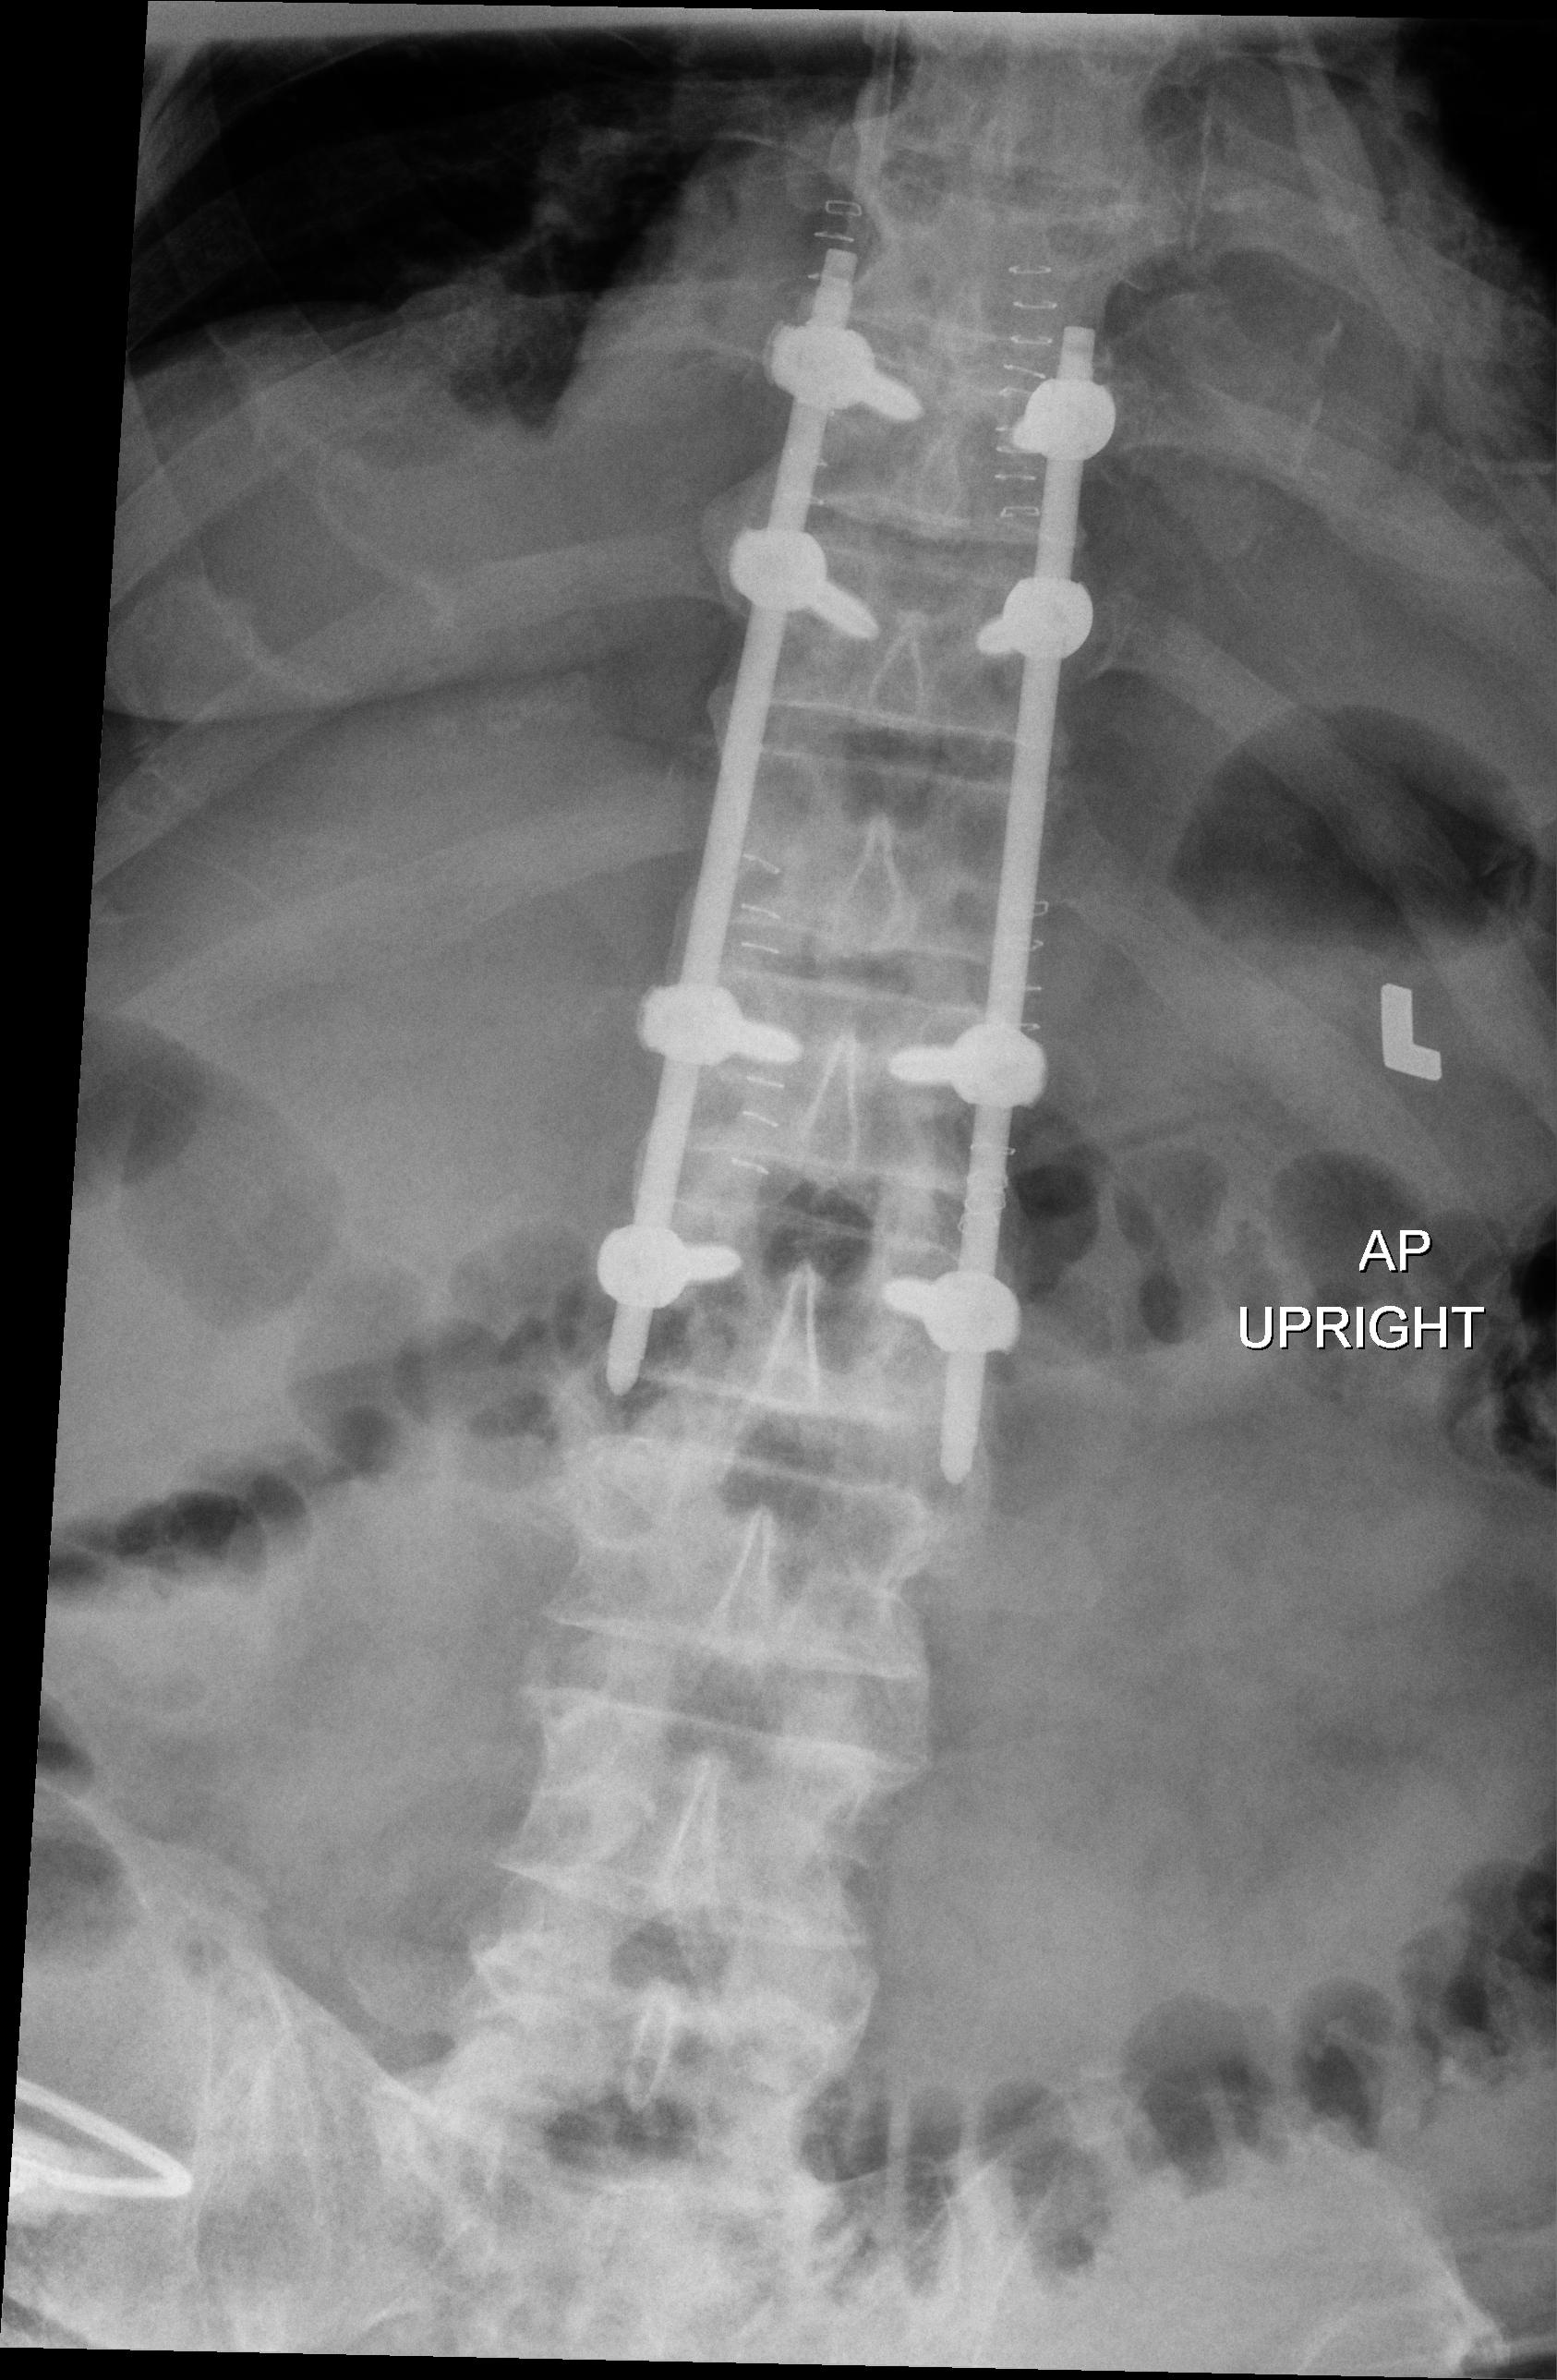
View: AP
Implant manufacturer: nuvasive reline